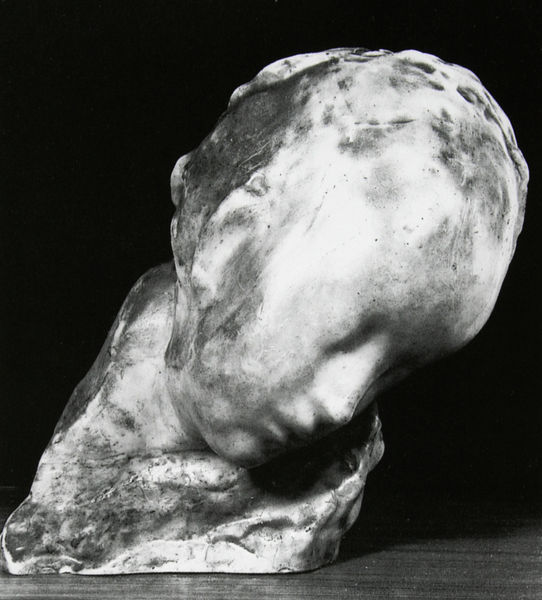
Titel: Kranker Junge
Künstler: Medardo Rosso
Standort: Columbus (Ohio)
Institution: Museum of Art
Schlagwörter: dunkel, kopf, mann, schatten, schlaf, weiß, mädchen, frau, frisur, grau, haar, hell, hintergrund, licht, marmor, mund, nase, ohr, profil, schwarz, stirn, tisch, blick, alt, jung, augen, gesicht, kragen, mensch, sockel, stein, tot, trauer, bildnis, hals, portrait, porträt, auge, figur, haare, kind, kinn, lippen, ohren, schräg, schön, engel, skulptur, statue, wangen, fläche, büste, glanz, bildhauerei, glatt, plastik, poliert, rodin, junge, wange, geschlossen, geneigt, unscharf, foto, fotografie, photographie, blind, oberfläche, schönheit, torso, schwarzweiss, seite, photo, ausstellung, kaputt, schaten, schief, amorph, aufnahme, neigung, alabaster, mann frau, non finito, knd, armlos, verwittert, trauernd, monolith, steinskulptur, büse, kopfbüste, monolitz, koß